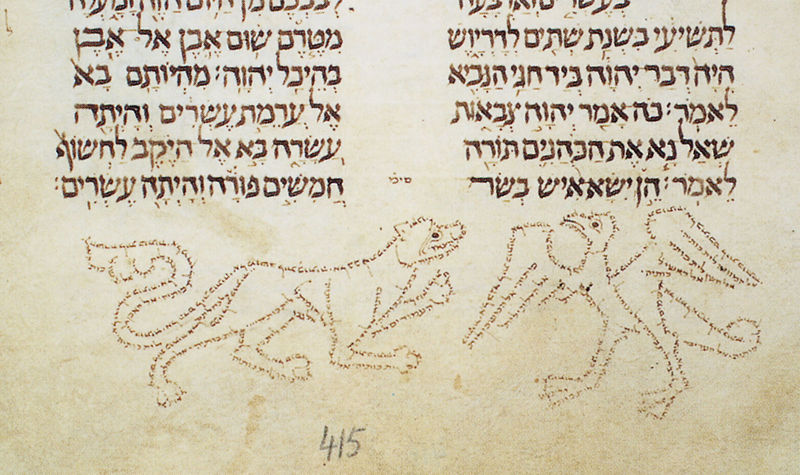
Titel: Hebräische Bibel; Zeilen der Masora in Mikroschrift zu Bildern geformt
Institution: Privatsammlung
Schlagwörter: adler, flügel, vogel, wolf, hund, tiere, schwanz, schrift, buch, druck, seite, text, krallen, pergament, zahl, schwingen, löwe, klauen, tatze, thora